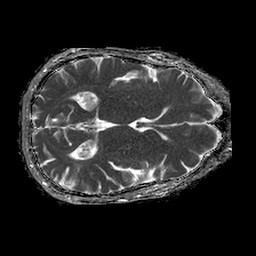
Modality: ADC
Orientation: axial
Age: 61
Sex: male
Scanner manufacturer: philips
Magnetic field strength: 1.5 T
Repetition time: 4.6 s
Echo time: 0.08631 s